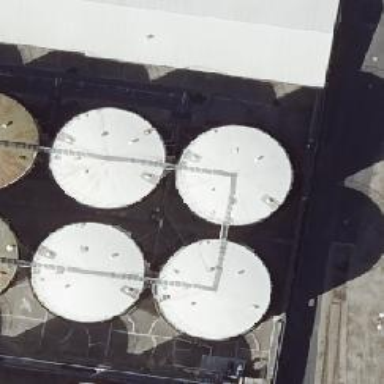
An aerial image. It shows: Storage tank which is man-made.